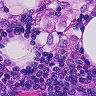
Metastatic tissue present: yes